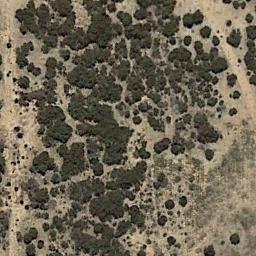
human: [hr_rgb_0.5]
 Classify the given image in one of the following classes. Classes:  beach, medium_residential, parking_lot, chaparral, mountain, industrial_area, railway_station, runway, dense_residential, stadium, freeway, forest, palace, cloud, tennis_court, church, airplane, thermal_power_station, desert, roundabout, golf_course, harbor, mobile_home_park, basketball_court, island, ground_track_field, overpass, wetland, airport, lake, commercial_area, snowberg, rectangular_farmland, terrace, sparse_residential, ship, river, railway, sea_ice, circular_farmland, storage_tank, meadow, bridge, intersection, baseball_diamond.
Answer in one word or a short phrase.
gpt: chaparral